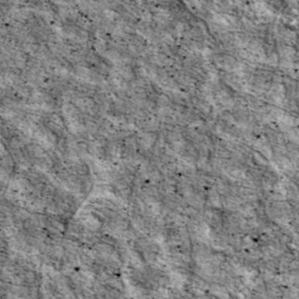
Label: non_frost